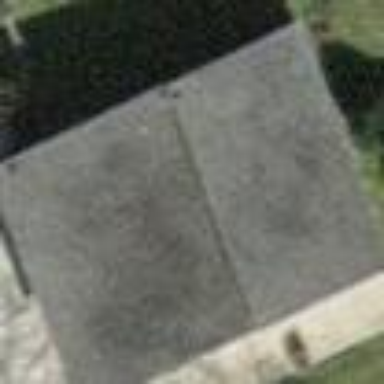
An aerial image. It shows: Garage building.